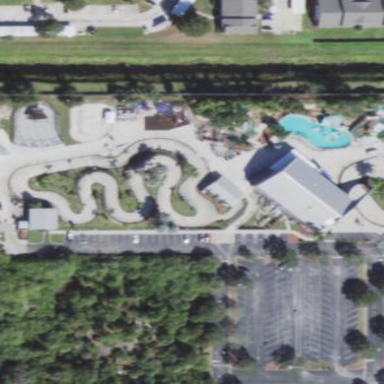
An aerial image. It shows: Theme park.